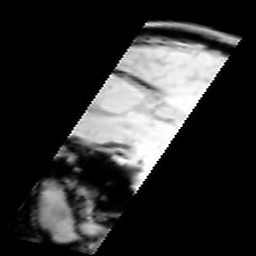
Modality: inplaneT1
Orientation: sagittal
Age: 25
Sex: male